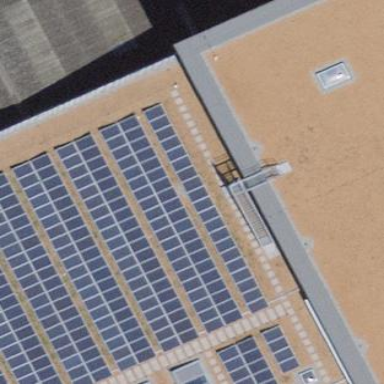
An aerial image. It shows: Solar power generator utilizing photovoltaic technology with solar photovoltaic panels.